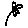
Label: flower